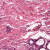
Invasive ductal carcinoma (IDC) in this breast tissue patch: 0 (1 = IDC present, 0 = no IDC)